Field crop: maize
Growth stage: 2
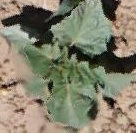
Species: datura